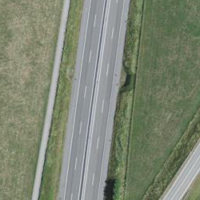
EUNIS habitat code: 57
Species observed at this site:
Corvus frugilegus
Pica pica
Corvus corone